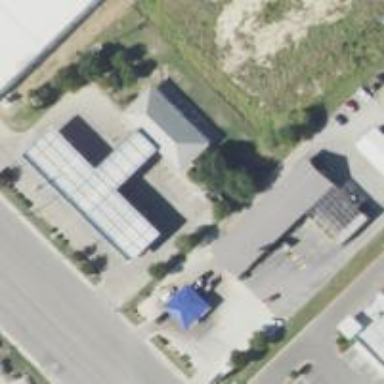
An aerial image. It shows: Fuel station.